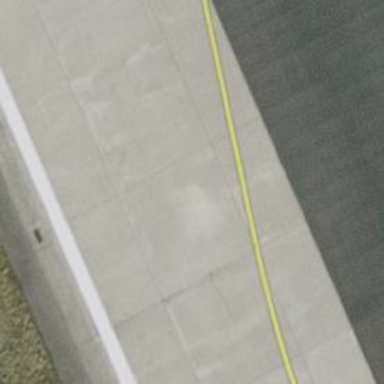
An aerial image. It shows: Image of taxiway at airport.